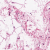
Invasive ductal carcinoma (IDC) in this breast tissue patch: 0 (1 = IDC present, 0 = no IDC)